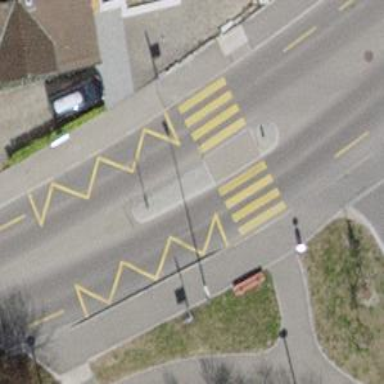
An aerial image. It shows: Marked pedestrian crossing with zebra designation and central island.